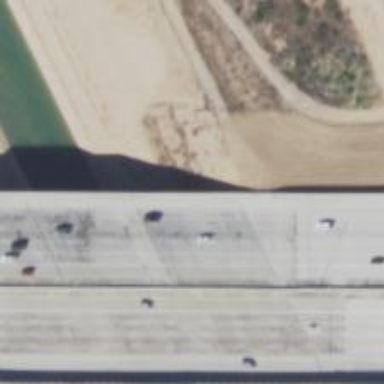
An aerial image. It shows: Concrete bridge.